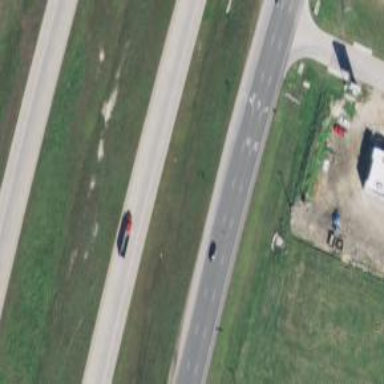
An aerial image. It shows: Secondary road with frontage road alongside.